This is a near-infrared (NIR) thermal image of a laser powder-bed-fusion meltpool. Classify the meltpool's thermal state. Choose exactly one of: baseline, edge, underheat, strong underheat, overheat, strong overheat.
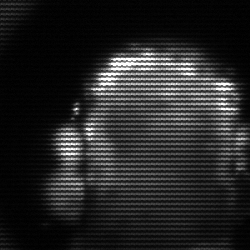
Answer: baseline